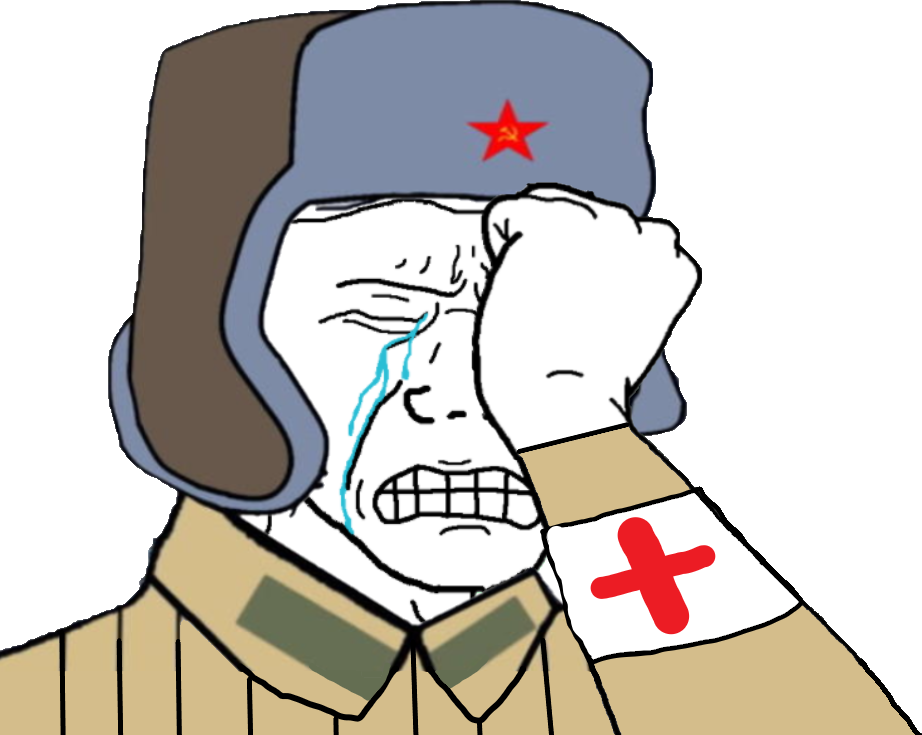
Label: 5_Crying_Wojak